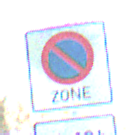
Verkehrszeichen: BeginnEingeschraenktesHalteverbotZone
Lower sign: ZeitangabenOhneBeschraenkungAufWochentage1
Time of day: MorningAfternoon
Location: Outdoor (Nature)
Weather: Clear
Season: Autumn
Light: Natural